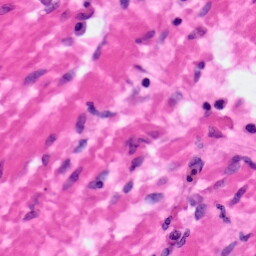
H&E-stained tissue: Pancreatic